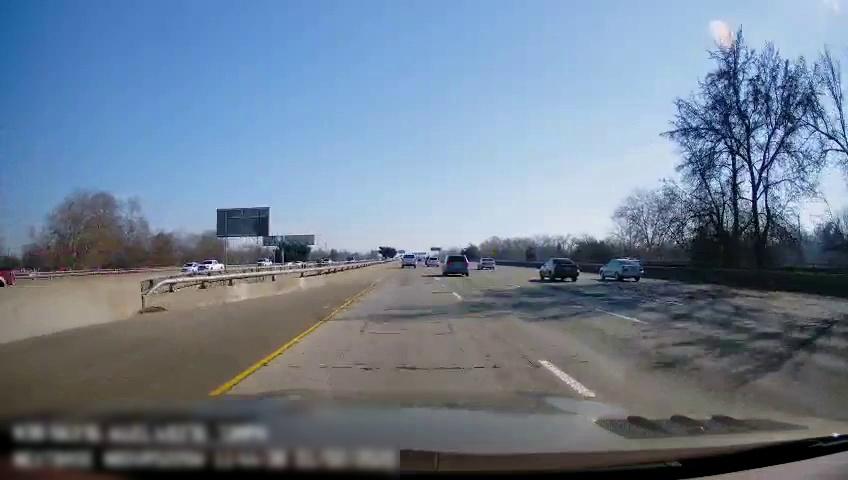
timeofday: Day
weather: Sunny
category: Drivable Space
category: Vehicles | Truck
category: Vehicles | Car
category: Vehicles | Truck
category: Vehicles | Truck
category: Vehicles | SUV
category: Drivable Space
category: Vehicles | Truck
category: Vehicles | Car
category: Vehicles | Car
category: Vehicles | Van
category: Vehicles | Car
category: Vehicles | SUV
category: Lanes | Current Lane
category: Lanes | Current Lane
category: Lanes | Alternate Lane
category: Lanes | Alternate Lane
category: Traffic | Signs
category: Traffic | Signs
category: Traffic | Signs
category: Traffic | Signs